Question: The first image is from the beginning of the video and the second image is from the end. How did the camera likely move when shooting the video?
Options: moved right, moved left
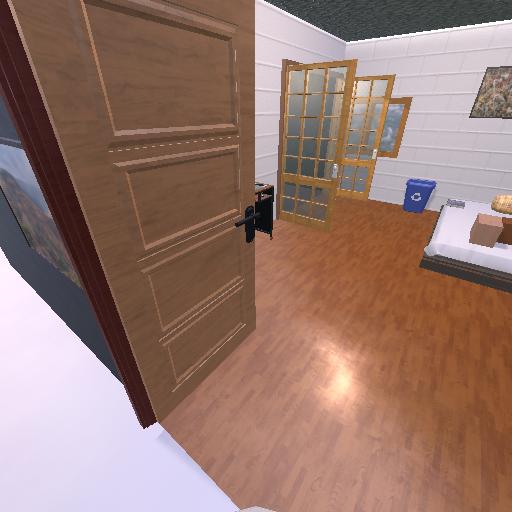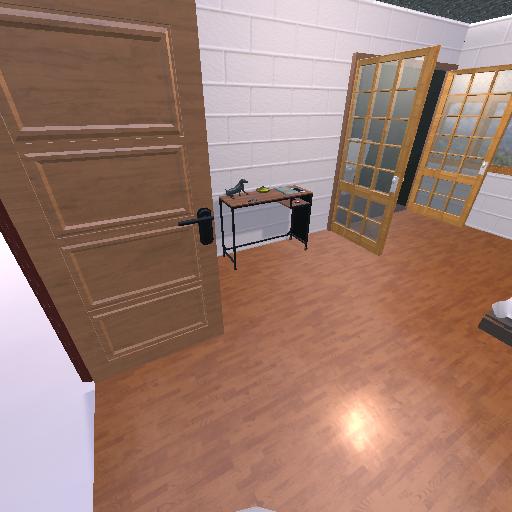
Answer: moved right